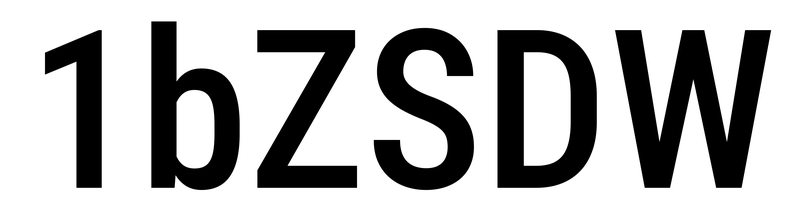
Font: Roboto_Condensed_Medium